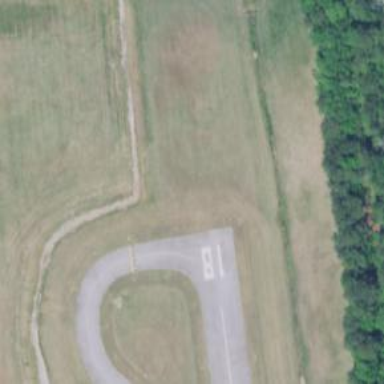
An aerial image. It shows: Runway surface made of asphalt at airport.